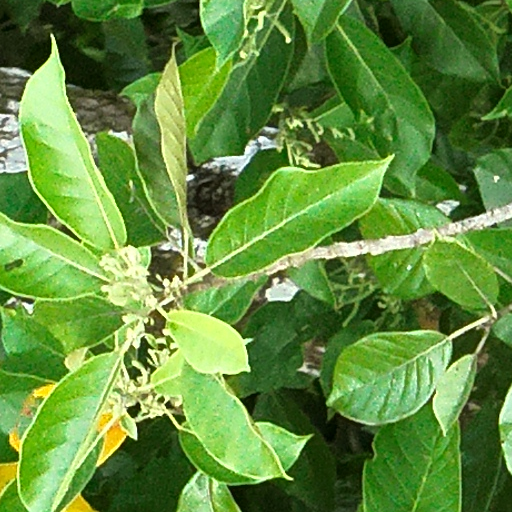
Species: Hieronyma alchorneoides
GBIF accepted scientific name: Hieronyma alchorneoides
Crown area (m\u00b2): 371.824